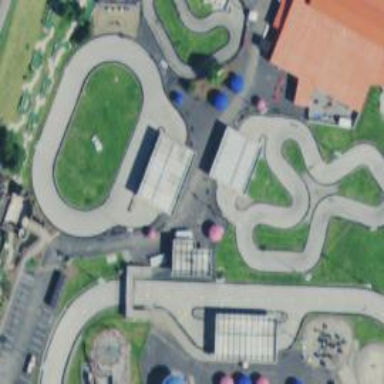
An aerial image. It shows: Karting raceway for sports activities.